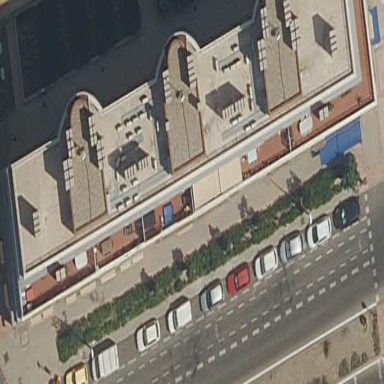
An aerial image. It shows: Residential building.